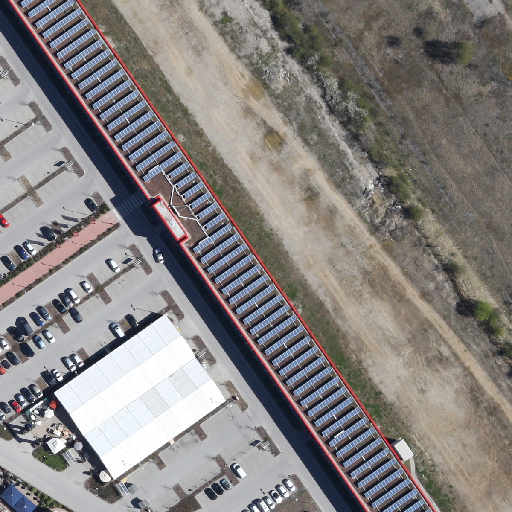
Referring expression: light-duty vehicle in the parking area